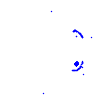
Particle: pion